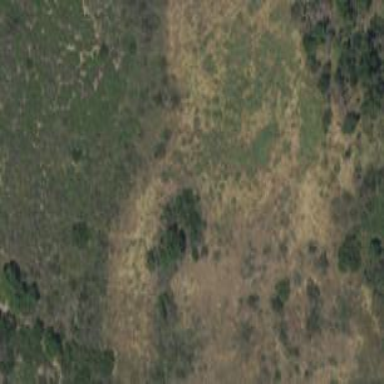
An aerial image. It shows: Grassland covered with grass.